Question: I want to use new Android Toolbar pattern instead of ActionBar.
I add a Toolbar as SupportActionBar from appCompat v21 and now, I want to hide/show it with animation while scrolling listView items.
before, I use methods: actionBar.show() and actionBar.hide() and it animate automatically. but now, in Toolbar it hide and show without any animation.
What should I do???
Activity Layout:
'''
<include
layout="@layout/toolbar_actionbar"
android:layout_width="match_parent"
android:layout_height="wrap_content"
android:layout_marginTop="@dimen/actionbar_margin" />
'''
Toolbar Layout:
'''
<android.support.v7.widget.Toolbar
xmlns:android="http://schemas.android.com/apk/res/android"
xmlns:app="http://schemas.android.com/apk/res-auto"
android:id="@+id/toolbarActionbar_T_actionToolbar"
android:layout_width="match_parent"
android:layout_height="wrap_content"
android:minHeight="?attr/actionBarSize"
android:background="?attr/colorPrimary"
app:theme="@style/ThemeOverlay.AppCompat.Dark.ActionBar" />
'''
Activity Java:
'''
actionToolbar = (Toolbar) findViewById(R.id.toolbarActionbar_T_actionToolbar);
setSupportActionBar(actionToolbar);
'''
ScreenShot:

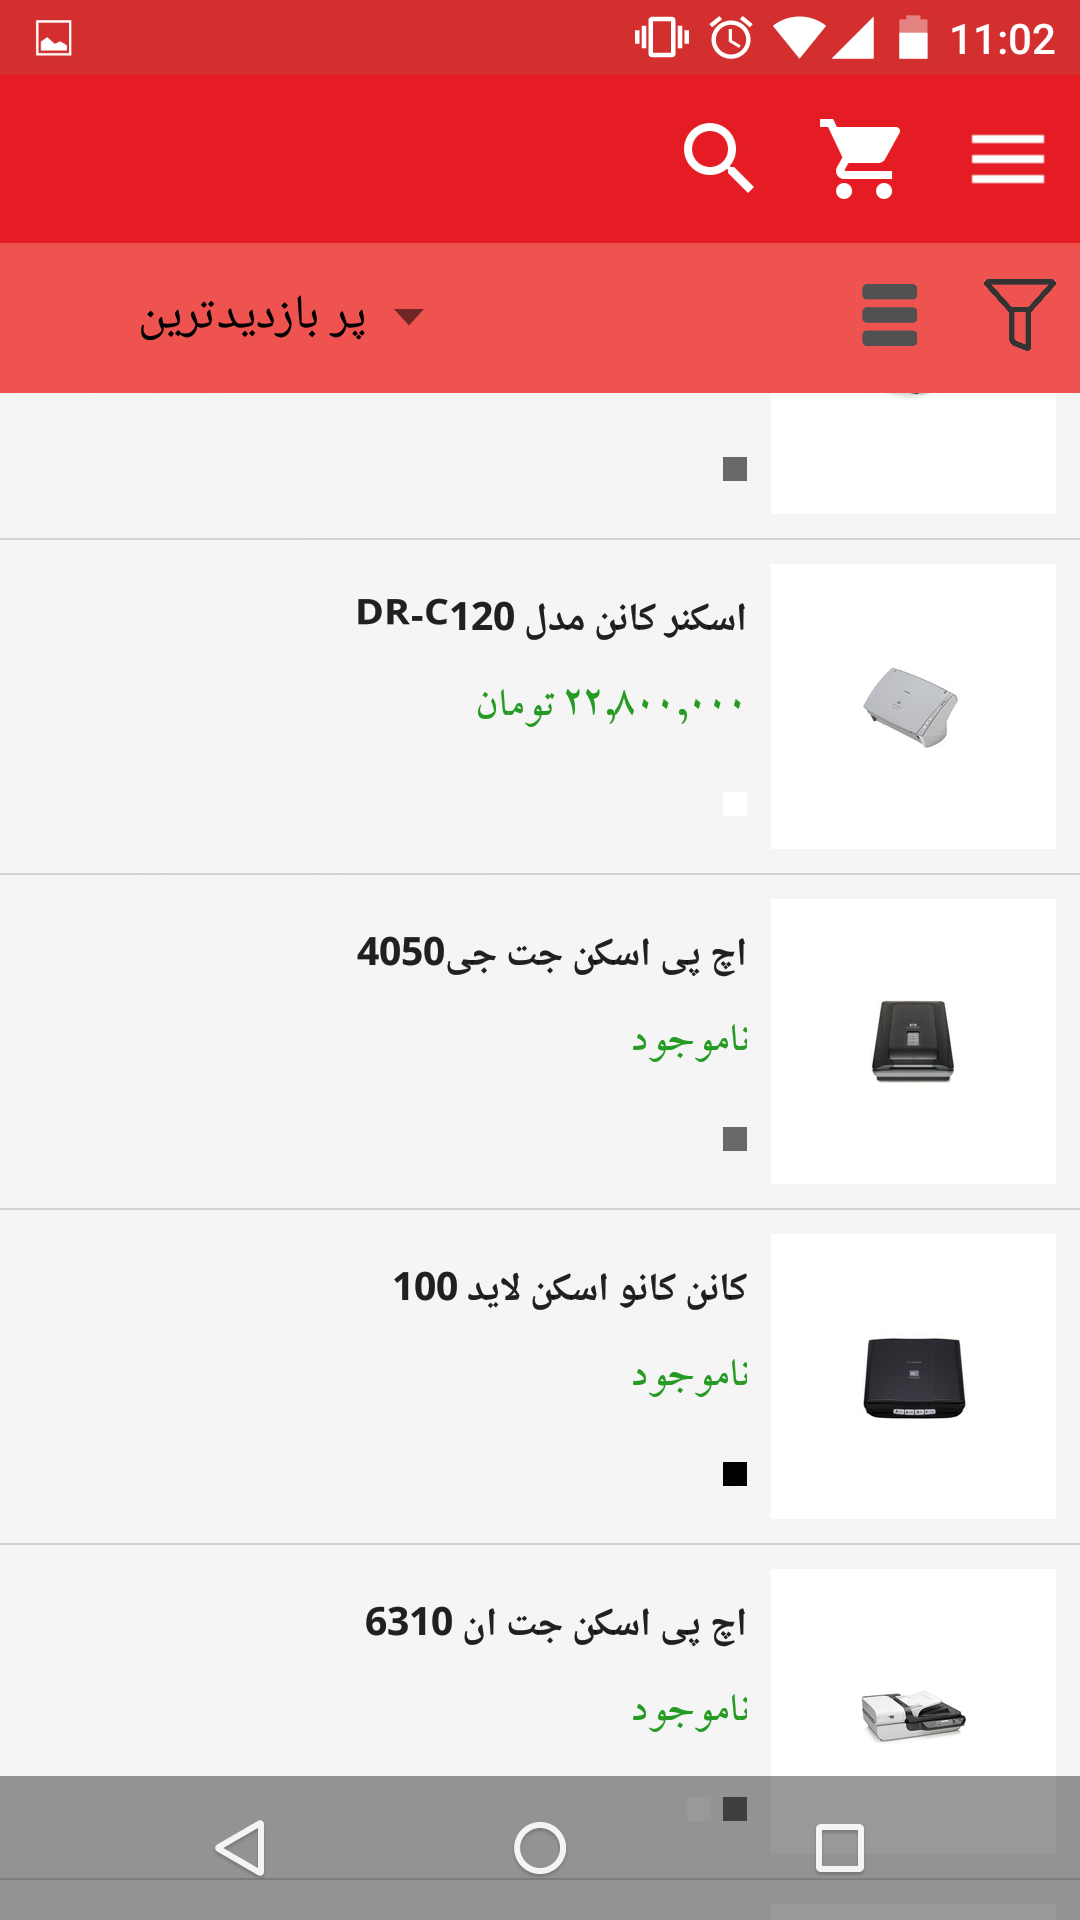
Answer: What you need is a scroll listener. It detects whether you scroll up or down and hides or shows the Toolbar accordingly. Also known as the '<URL>' pattern.
Apart from just using the hide() and show() methods, for the animation, you must do it like this:
For hiding:
'''
toolbarContainer.animate().translationY(-toolbarHeight).setInterpolator(new AccelerateInterpolator(2)).start();
'''
For showing the Toolbar:
'''
toolbarContainer.animate().translationY(0).setInterpolator(new DecelerateInterpolator(2)).start();
'''
For further reading, you can refer this <URL>.
You can do this quite simply without any external library. :-)
## UPDATE
You no longer need to manually maintain any listener. The Design Support library by Android enables you to do this with pure XML.
Here's the XML Snippet to enable a Quick Return:
'''
<android.support.design.widget.CoordinatorLayout xmlns:android="http://schemas.android.com/apk/res/android"
xmlns:app="http://schemas.android.com/apk/res-auto"
android:layout_width="match_parent"
android:layout_height="match_parent">
<android.support.design.widget.AppBarLayout
android:layout_width="match_parent"
android:layout_height="wrap_content">
<android.support.v7.widget.Toolbar
android:layout_width="match_parent"
android:layout_height="?attr/actionBarSize"
app:layout_scrollFlags="scroll|enterAlways" />
</android.support.design.widget.AppBarLayout>
<android.support.v7.widget.RecyclerView
android:layout_width="match_parent"
android:layout_height="match_parent"
app:layout_behavior="@string/appbar_scrolling_view_behavior" />
'''
The key lies in this line:
'''
app:layout_scrollFlags="scroll|enterAlways"
'''
You can read more about implementing Quick Return with the Design Support library, <URL>.